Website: apple
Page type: payment
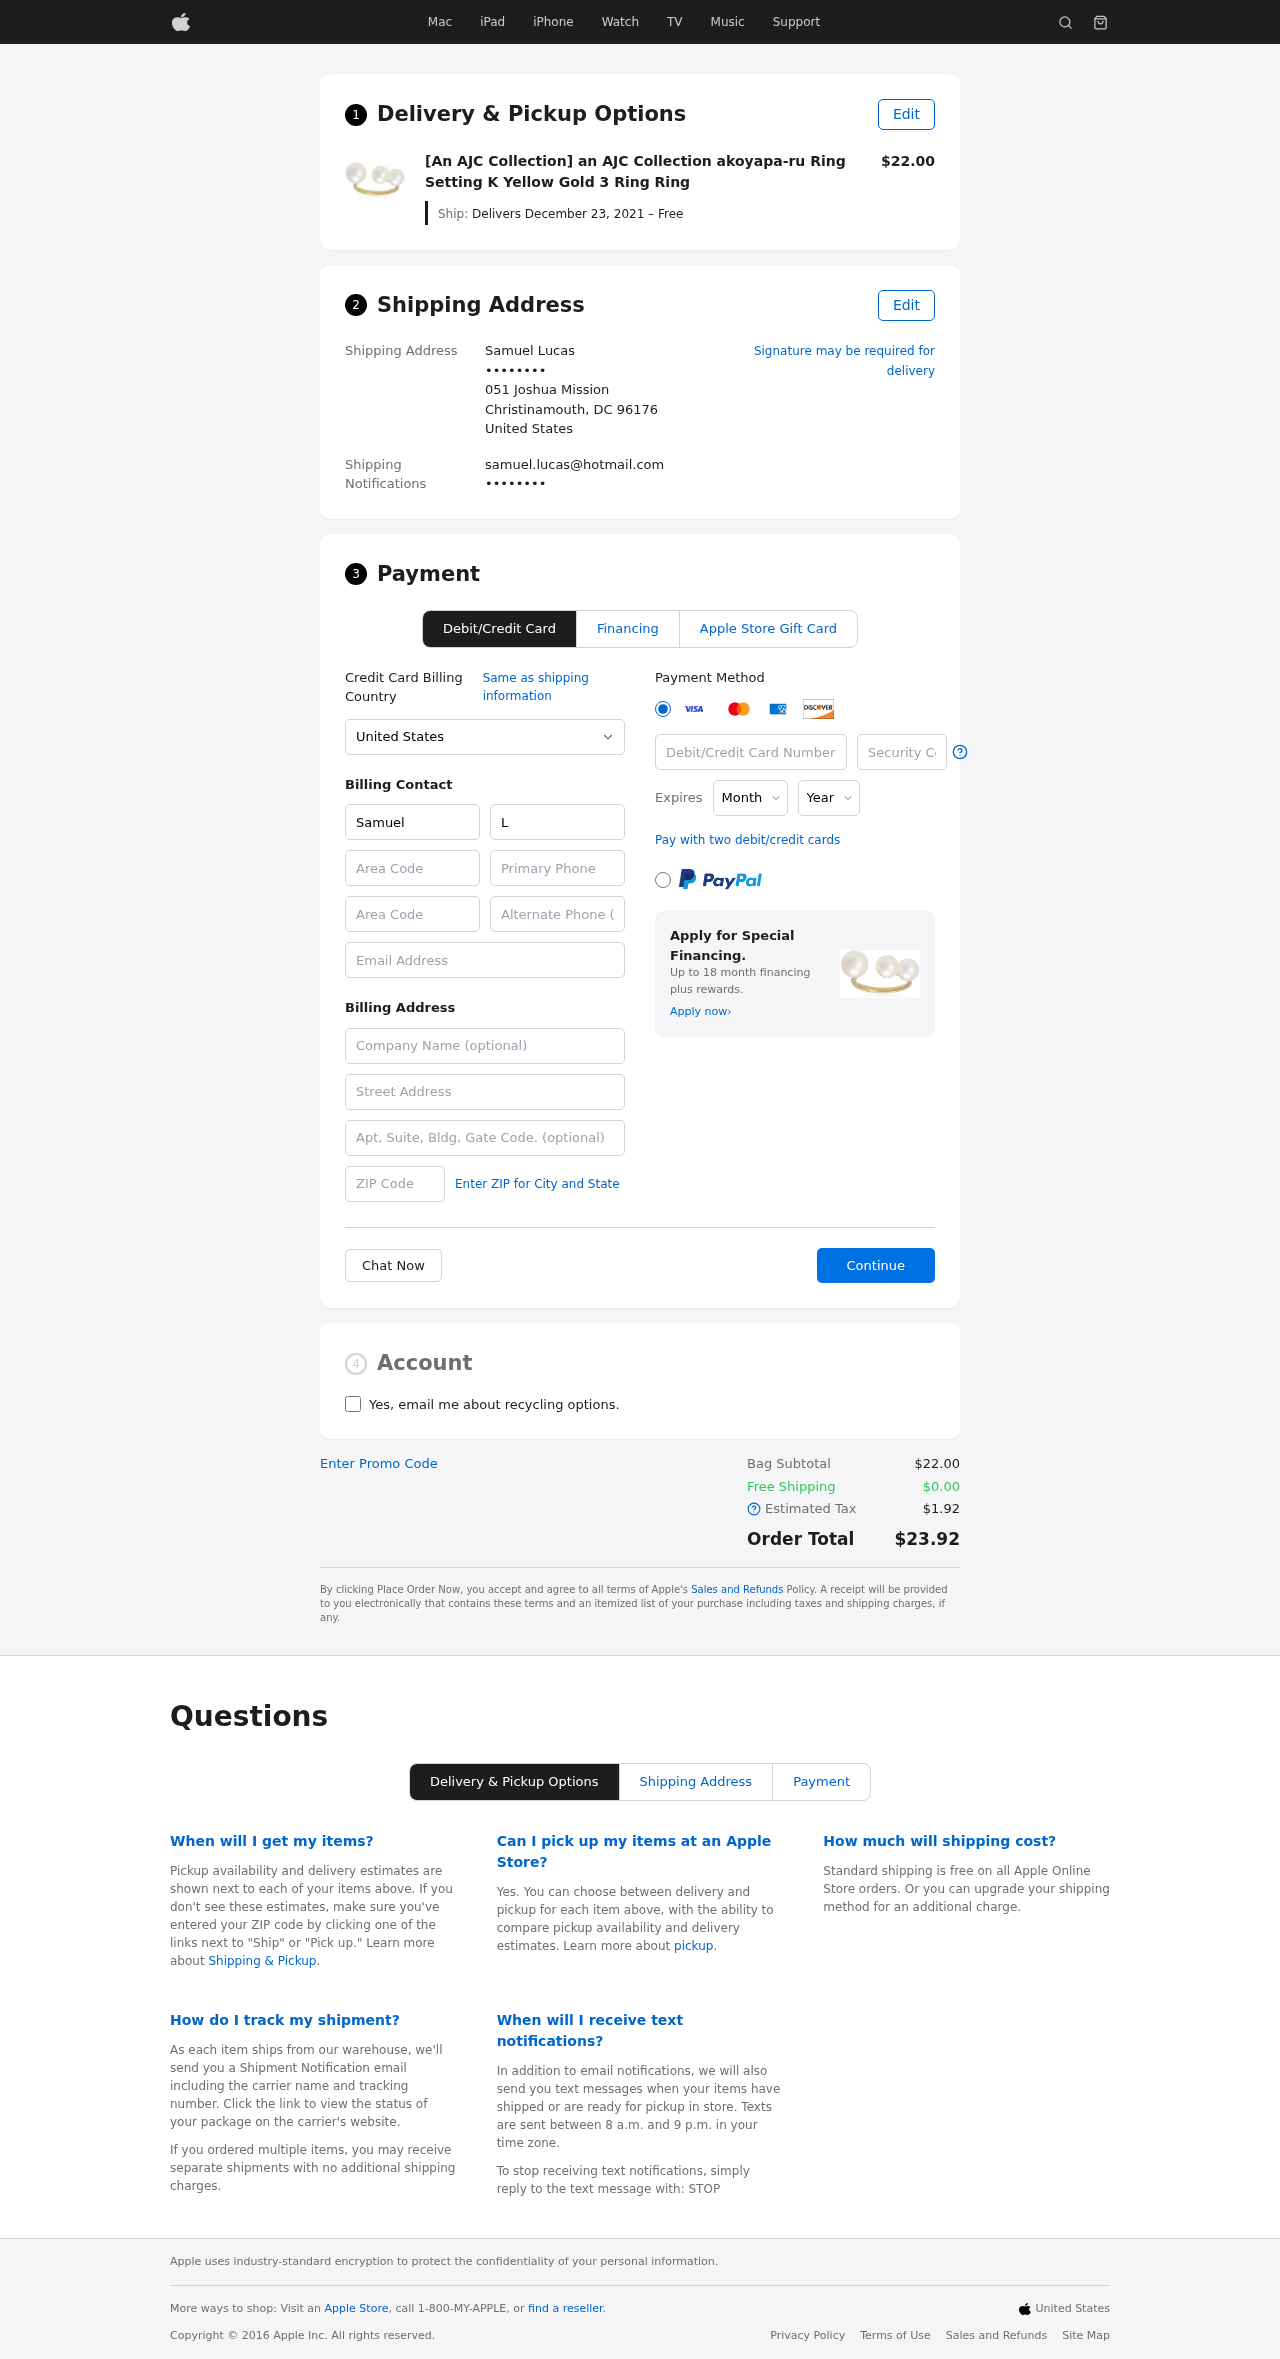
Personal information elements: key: PII_CARD_CVV
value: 997
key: PII_CARD_EXPIRY_MONTH
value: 12
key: PII_CARD_EXPIRY_YEAR
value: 28
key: PII_CARD_NUMBER
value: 2432 9757 6742 6098
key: PII_CITY_STATE_ZIP
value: Christinamouth, DC 96176
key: PII_COMPANY
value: Hoffman LLC
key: PII_COUNTRY
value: United States
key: PII_EMAIL
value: samuel.lucas@hotmail.com
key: PII_EMAIL2
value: samuel.lucas@hotmail.com
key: PII_FIRSTNAME
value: Samuel
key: PII_FULLNAME
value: Samuel Lucas
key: PII_LASTNAME
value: Lucas
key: PII_PHONE3
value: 3683538341
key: PII_PHONE_ALT
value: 7895550297
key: PII_PHONE_ALT_AREA
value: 789
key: PII_PHONE_AREA
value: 368
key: PII_POSTCODE2
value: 85523
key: PII_SECURITY_CODE
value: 3709
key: PII_STREET
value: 051 Joshua Mission
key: PII_STREET2
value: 6885 Billy Plains
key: PII_PHONE
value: ••••••••
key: PII_PHONE2
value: ••••••••
Product elements: key: PRODUCT1_NAME
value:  [An AJC Collection] an AJC Collection akoyapa-ru Ring Setting K Yellow Gold 3 Ring Ring
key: PRODUCT1_PRICE
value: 22
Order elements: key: ORDER_DELIVERY_DATE
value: Delivers December 23, 2021 – Free
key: ORDER_SUBTOTAL
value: $22.00
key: ORDER_SHIPPING_COST
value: $0.00
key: ORDER_TAX
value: $1.92
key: ORDER_TOTAL
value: $23.92